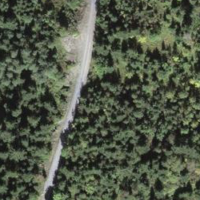
EUNIS habitat code: 23
Species observed at this site:
Tussilago farfara